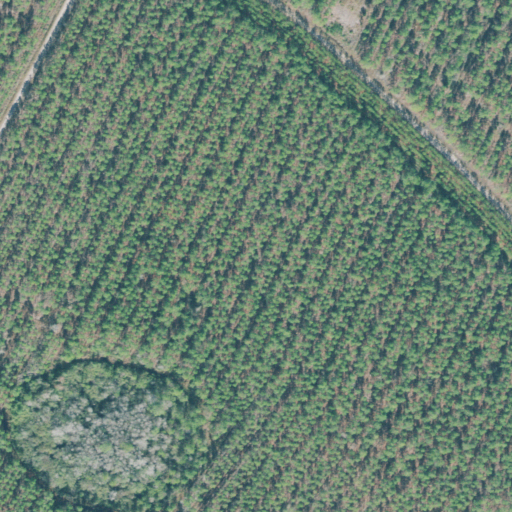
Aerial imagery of island in Georgia named Gainey Island containing evergreen forest, woody wetlands, and shrub